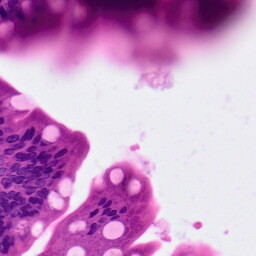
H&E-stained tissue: Pancreatic